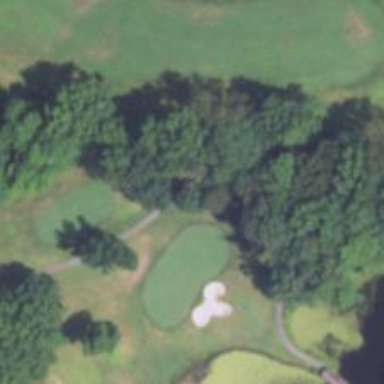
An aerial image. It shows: Path for both roads and golfers.